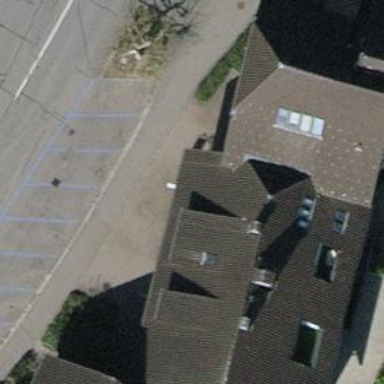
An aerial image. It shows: Commercial building.